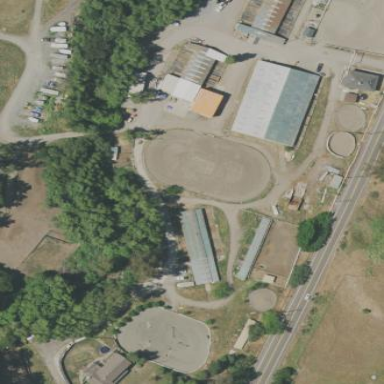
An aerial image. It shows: Farmyard area.